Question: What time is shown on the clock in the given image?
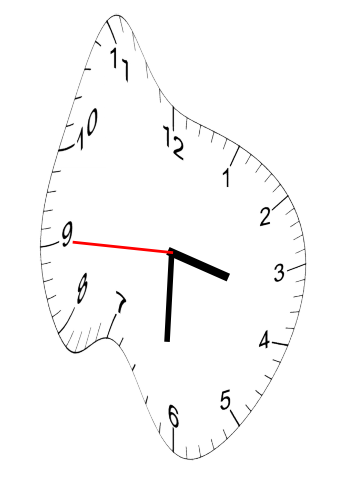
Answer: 03:30:45